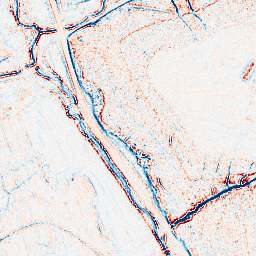
Category: classical
Decomposition family: uniform
Decomposition parameters: size: 5
Upsampling method: sinc_blackman
Upsampling parameters: scale: 2
kernel_size: 16
Upsampling scale: 2